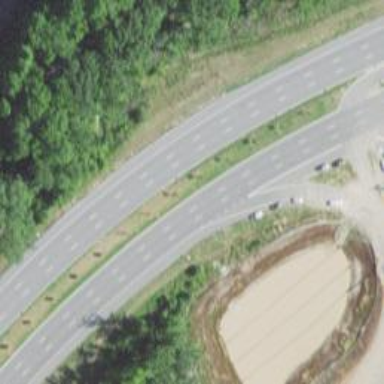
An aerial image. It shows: Expressway with asphalt surface and classified as primary highway.